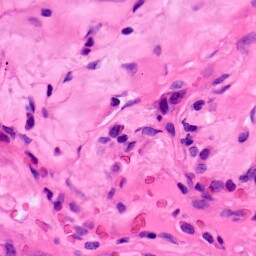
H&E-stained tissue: Lung